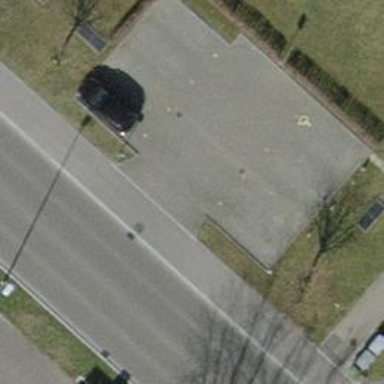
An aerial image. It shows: Unmarked crossing with traffic calming table on the road.